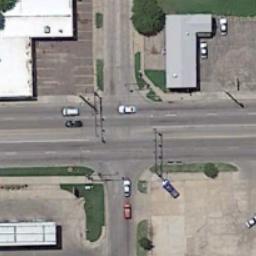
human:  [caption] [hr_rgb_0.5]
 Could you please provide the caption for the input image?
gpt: There are cars at the intersection in all directions .

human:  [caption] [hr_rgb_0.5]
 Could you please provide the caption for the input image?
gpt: There are many different shapes of buildings beside the intersection .

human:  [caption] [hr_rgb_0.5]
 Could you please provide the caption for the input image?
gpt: An intersection with sparse traffic is between some buildings and clearings .

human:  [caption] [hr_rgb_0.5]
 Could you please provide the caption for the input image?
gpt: There are several moving vehicles on the road at the intersection, With many buildings and some trees around the intersection .

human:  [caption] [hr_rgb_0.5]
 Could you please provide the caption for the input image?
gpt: There are two gray buildings and a white building beside the intersection .